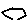
Label: hexagon